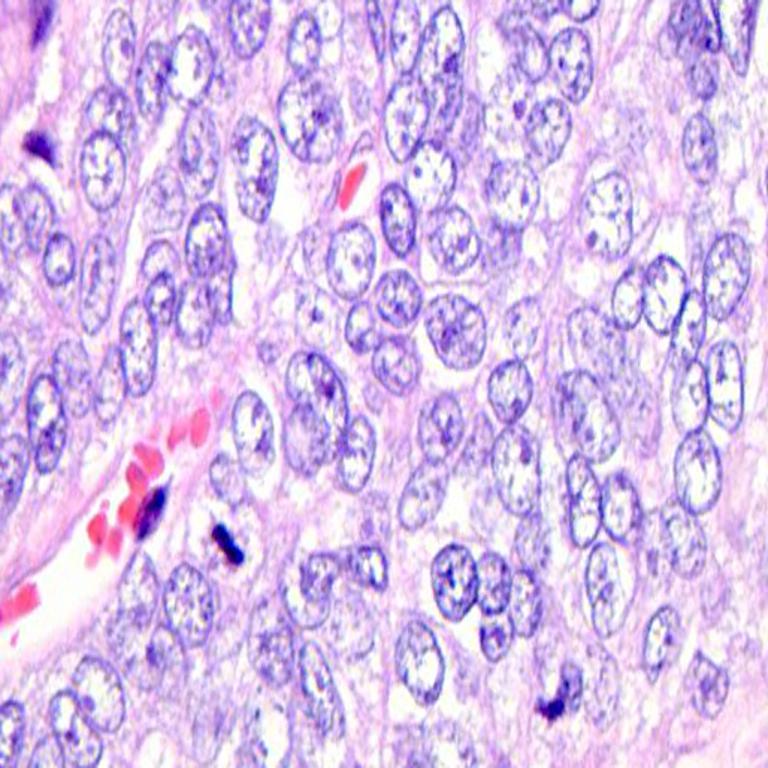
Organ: colon
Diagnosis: adenocarcinomas